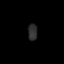
Tissue: lung
Cell type: Epithelial cells
Senescence score: 0.5983
Nuclear area (px): 145
Mean DAPI intensity: 47.014